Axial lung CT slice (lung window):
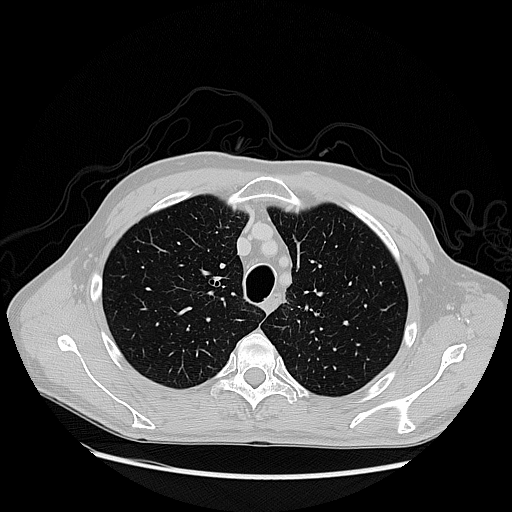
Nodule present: no